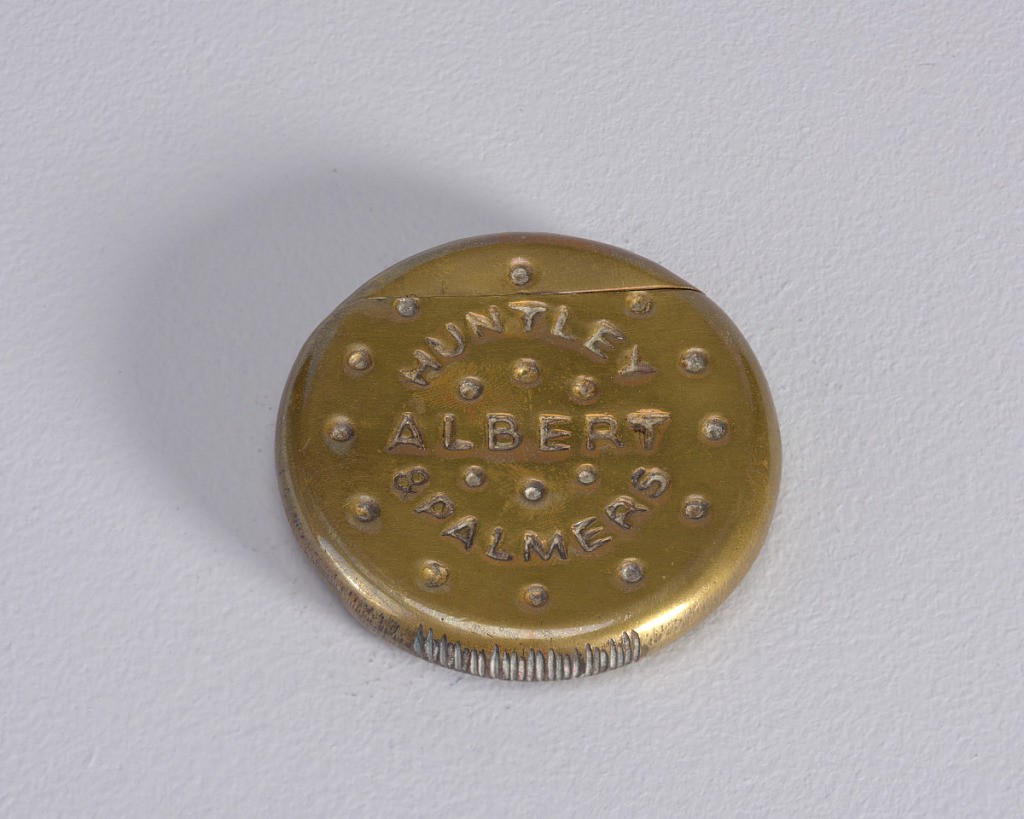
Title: Huntley & Palmers "Albert" Biscuit
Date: ca. 1890
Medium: Brass
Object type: Matchsafe
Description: Circular, in the form of a biscuit, with small, dot-like, simulated perforations on front surface, inscribed "Huntley & Palmers," "Albert." On reverse are small, vertical and horizontal, dash-like, simulated perforations. Outer circumference of box displays irregular, scratch-like marks in surface. Lid, or upper portion of biscuit, hinged on back. Striker on bottom edge.